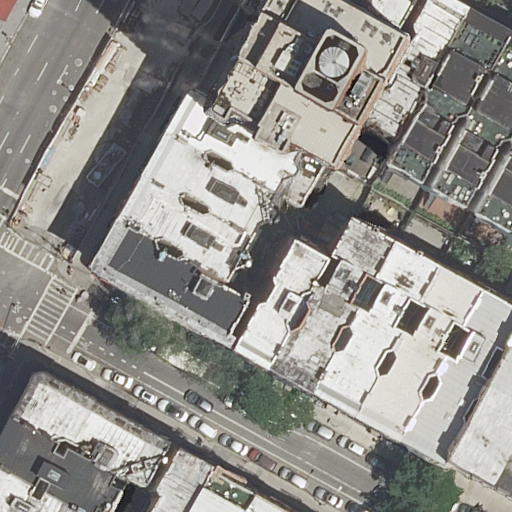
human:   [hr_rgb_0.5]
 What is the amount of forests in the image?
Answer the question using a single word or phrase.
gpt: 0

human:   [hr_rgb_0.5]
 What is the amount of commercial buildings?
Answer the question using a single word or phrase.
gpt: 0

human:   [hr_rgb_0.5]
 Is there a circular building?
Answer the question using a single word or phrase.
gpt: no

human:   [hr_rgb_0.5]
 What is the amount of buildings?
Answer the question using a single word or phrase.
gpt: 22

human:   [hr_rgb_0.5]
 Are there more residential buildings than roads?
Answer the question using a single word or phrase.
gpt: yes

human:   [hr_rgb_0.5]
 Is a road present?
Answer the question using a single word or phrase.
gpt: yes

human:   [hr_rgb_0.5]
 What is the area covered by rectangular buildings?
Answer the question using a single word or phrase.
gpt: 204m2

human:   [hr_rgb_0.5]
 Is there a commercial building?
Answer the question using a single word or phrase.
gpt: no

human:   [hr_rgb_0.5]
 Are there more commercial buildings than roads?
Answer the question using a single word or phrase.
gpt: no

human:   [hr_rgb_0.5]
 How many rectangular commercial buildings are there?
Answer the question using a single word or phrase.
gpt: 0

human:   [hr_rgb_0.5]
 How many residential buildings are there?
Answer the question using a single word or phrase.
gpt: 22

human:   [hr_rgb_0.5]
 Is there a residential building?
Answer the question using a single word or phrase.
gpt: yes

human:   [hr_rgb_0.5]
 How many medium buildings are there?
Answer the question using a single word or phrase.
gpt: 15

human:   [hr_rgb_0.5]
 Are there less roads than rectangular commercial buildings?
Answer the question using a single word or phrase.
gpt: no

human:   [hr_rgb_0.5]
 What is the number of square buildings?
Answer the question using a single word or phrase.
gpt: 0

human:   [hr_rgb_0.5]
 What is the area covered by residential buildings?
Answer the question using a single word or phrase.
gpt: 5024m2

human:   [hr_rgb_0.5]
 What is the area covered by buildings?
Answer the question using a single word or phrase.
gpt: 5024m2

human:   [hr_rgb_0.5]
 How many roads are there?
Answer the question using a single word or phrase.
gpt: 11

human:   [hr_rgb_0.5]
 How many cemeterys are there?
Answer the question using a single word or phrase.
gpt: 0

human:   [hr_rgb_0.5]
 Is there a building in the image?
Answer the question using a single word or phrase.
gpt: yes

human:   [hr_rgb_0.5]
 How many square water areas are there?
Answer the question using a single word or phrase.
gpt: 0

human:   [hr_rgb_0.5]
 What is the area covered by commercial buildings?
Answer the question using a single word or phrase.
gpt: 0m2

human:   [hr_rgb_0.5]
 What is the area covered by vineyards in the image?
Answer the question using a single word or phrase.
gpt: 0m2

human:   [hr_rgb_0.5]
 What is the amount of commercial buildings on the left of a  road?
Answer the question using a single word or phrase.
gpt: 0

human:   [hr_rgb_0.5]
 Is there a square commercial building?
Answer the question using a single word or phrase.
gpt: no

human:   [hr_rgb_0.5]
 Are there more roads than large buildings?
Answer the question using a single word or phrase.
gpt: yes

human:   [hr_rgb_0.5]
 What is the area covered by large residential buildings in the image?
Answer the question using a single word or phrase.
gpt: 843m2

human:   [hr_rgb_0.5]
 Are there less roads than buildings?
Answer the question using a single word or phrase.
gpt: yes

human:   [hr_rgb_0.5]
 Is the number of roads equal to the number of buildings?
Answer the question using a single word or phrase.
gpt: no

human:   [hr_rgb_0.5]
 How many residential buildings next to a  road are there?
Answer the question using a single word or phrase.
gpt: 22

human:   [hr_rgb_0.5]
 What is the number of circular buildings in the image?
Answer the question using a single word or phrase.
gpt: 0

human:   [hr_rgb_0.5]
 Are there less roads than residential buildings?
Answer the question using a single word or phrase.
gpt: yes

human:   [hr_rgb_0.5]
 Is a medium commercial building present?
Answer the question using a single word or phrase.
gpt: no

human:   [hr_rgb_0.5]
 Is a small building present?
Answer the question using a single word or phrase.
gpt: yes

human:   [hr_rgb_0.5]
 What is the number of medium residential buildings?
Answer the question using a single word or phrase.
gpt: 15

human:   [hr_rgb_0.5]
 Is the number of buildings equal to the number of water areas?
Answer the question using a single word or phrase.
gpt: no

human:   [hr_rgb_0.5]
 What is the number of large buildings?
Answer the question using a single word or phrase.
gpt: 1

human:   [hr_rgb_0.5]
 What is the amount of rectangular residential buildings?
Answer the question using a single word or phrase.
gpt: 4

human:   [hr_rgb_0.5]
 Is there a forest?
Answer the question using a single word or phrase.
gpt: no

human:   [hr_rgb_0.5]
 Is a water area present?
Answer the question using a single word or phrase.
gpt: no

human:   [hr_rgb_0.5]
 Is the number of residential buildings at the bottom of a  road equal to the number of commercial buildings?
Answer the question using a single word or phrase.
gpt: no

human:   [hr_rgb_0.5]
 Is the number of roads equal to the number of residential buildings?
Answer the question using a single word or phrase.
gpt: no

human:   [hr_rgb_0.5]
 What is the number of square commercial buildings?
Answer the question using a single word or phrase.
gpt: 0

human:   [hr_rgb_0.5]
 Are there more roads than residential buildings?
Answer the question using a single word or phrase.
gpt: no

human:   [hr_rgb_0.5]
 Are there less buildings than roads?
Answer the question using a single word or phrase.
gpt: no

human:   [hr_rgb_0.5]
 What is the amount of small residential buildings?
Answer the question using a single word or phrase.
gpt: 6

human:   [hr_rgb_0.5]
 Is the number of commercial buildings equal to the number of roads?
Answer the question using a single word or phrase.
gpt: no

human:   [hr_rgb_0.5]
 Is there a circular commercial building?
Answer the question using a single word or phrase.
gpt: no

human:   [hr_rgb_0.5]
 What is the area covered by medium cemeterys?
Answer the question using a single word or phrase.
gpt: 0m2

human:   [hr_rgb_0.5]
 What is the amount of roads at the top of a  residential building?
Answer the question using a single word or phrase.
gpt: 8

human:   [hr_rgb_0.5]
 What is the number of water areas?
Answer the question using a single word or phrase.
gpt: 0

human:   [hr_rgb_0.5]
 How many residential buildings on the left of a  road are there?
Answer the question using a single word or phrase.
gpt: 17

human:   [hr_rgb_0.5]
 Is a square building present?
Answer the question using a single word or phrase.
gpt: no

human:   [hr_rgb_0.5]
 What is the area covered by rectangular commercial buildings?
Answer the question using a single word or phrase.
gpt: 0m2

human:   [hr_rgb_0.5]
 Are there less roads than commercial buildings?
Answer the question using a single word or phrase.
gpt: no

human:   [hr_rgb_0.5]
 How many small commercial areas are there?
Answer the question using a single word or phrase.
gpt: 0

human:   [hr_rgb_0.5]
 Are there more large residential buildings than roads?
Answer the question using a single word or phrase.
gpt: no

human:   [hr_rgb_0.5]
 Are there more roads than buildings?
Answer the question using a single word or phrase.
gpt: no

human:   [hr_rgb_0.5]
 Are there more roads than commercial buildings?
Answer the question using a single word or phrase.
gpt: yes

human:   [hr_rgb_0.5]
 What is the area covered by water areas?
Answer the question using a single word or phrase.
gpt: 0m2

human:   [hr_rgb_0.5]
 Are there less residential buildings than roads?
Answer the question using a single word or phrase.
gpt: no

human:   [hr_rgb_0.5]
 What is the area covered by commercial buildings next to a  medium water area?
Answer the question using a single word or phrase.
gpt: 0m2

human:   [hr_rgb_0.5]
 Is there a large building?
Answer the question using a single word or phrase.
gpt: yes

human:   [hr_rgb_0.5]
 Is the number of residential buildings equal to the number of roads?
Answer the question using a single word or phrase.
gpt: no